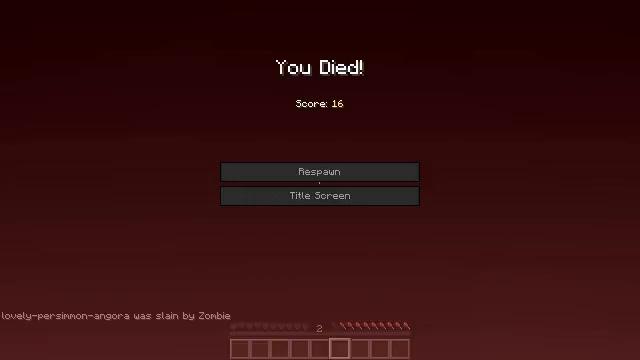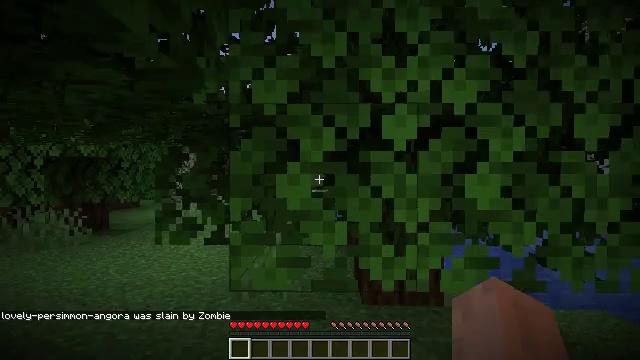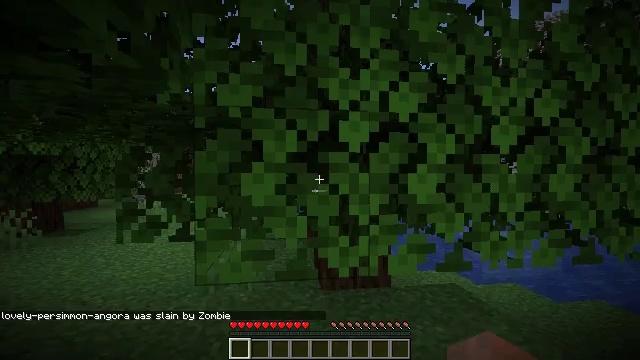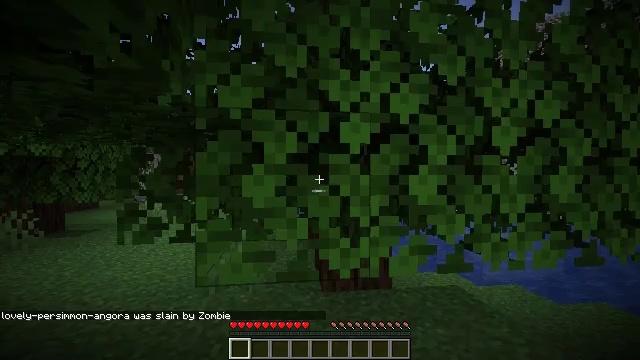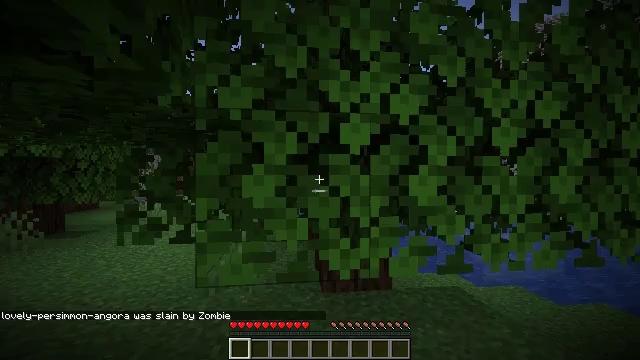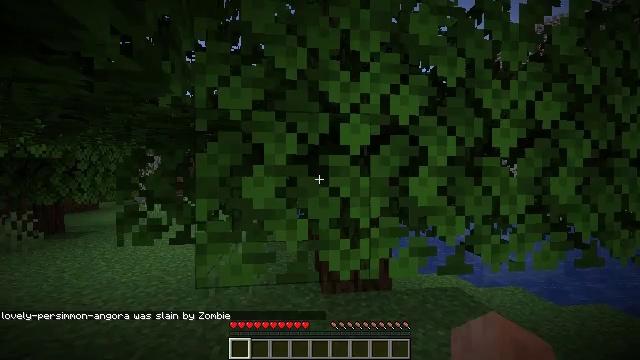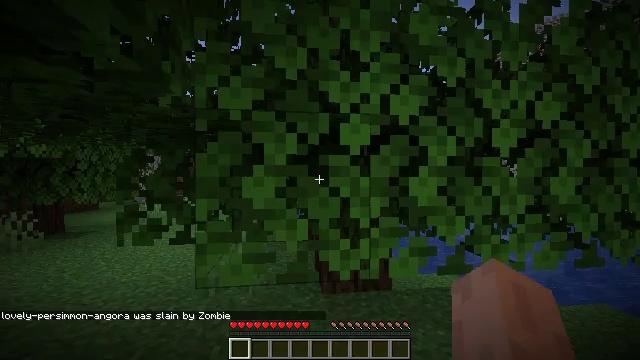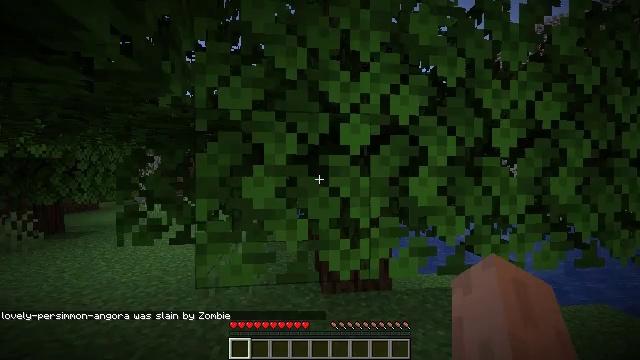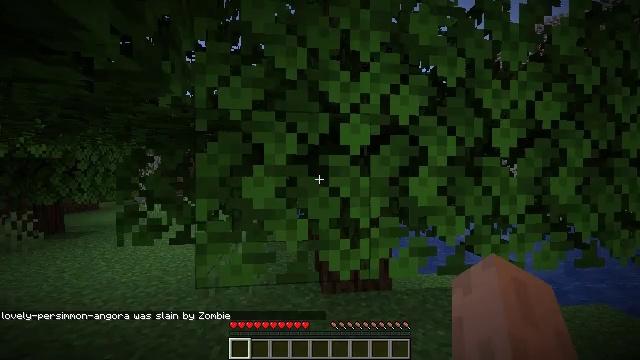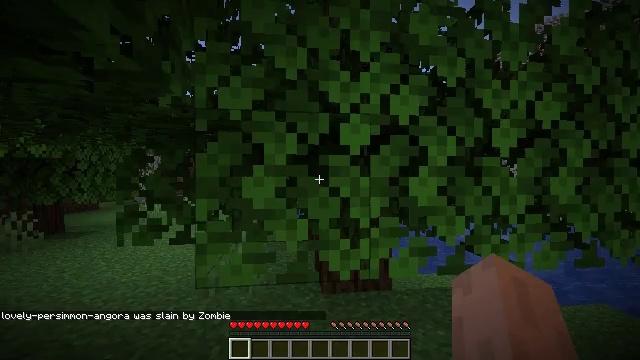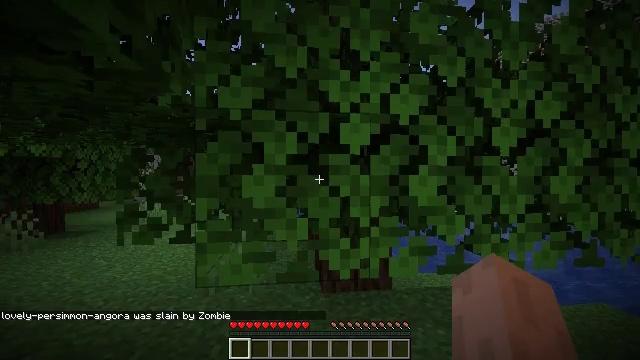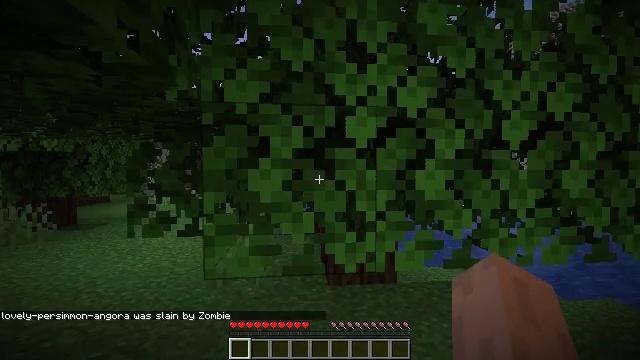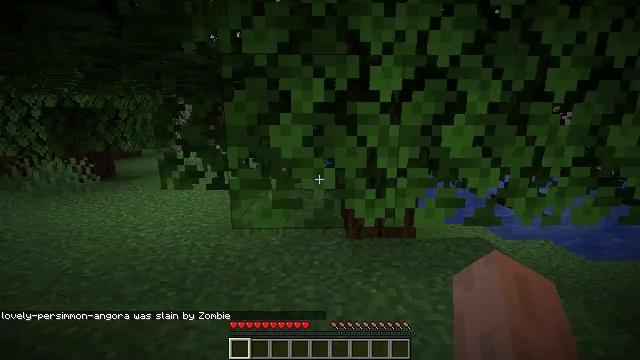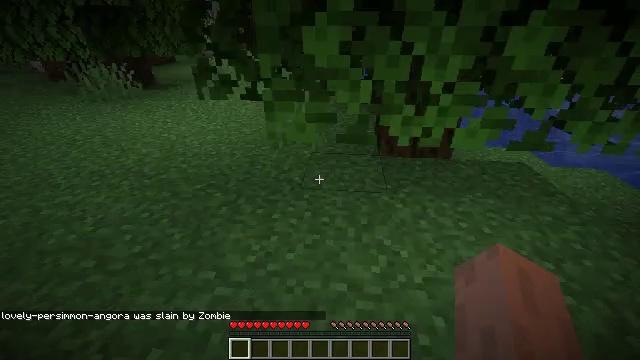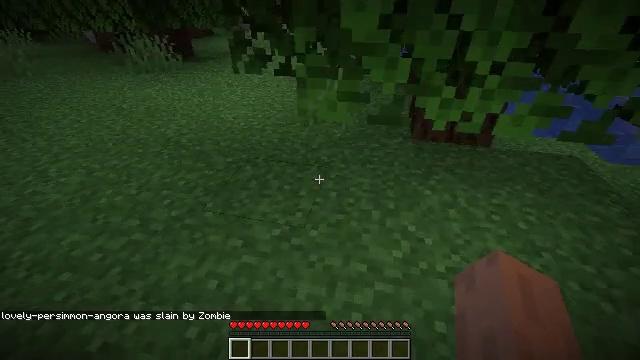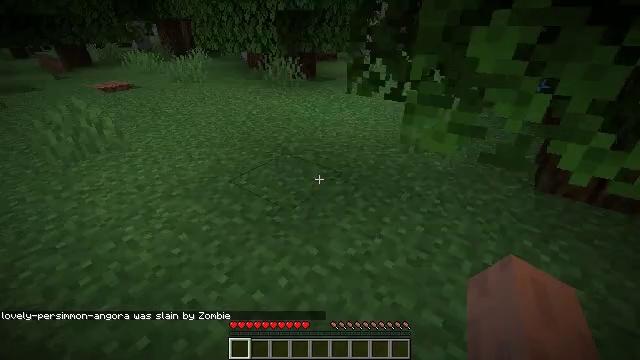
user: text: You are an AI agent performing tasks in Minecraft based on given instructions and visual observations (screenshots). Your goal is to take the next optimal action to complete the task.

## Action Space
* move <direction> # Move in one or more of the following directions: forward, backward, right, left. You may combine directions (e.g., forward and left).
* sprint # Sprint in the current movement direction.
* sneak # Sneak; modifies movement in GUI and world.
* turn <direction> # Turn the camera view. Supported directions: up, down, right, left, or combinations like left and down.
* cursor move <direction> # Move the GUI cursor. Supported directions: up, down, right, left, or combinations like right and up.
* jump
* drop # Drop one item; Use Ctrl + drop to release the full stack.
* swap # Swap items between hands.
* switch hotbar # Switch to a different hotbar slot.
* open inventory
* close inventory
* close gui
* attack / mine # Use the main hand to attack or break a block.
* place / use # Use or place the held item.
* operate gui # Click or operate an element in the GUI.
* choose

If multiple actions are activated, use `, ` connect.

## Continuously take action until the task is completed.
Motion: motion action
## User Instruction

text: Harvest birch logs from birch trees.
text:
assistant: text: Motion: attack / mine
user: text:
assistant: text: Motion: turn right
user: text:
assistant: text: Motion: no_op
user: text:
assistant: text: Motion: no_op
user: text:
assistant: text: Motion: no_op
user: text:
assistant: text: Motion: no_op
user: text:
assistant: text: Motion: no_op
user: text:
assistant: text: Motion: no_op
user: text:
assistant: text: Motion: no_op
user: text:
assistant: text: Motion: no_op
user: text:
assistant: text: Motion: turn left and down
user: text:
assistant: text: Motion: turn left and down
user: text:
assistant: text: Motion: turn left and down
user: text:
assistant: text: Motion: turn left and down
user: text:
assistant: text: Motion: turn left and up
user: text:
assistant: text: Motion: turn left and up
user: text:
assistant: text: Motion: turn left and up
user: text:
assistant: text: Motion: no_op
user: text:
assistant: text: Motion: move forward, turn left and up
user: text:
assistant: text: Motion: move forward, turn up
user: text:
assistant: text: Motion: move forward, turn up
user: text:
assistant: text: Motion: move forward
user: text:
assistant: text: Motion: move forward
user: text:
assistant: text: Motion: move forward
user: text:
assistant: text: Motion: move forward
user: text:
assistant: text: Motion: move forward
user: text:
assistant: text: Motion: move forward
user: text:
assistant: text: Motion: move forward, turn down
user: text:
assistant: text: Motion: move forward, turn down
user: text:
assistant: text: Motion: move forward